Question: I am doing a small application for a neighbour and quite confused about the design at the moment. It looked pretty simple to start with, yet now I am stuck. I understand the inheritance and thus,
- - - - -
Scenario: User gives a gift to the shop with its identity (). So there's a birthday gift that is for a colleague, which is different from a gift for a family. User specifies which wrapping style they like to use. () In this case, let's say birthday gift for colleague must be wrapped using a birthday style under Origami.
But how can I connect gift with wrapping? At first wrapping looks like an interface to me. So a gift implements it. But the fact that wrapping each main wrapping styles has sub wrapping styles makes it complicated. How can the gift object birthday for colleague knows which interface to implement? It seems like birthday, wedding supposed to be abstract classes too, since only 3rd generation of gift class is a concrete class.

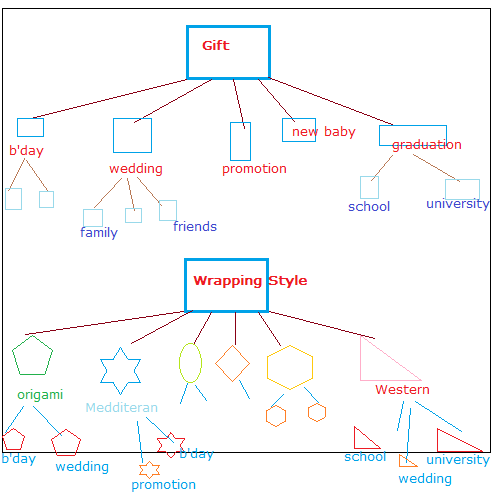
Answer: In order to associate each gift with wrapping, you do want to implement wrapping. That will not work. Instead, include the wrapping as a variable in Gift.
You seem to have method would be to use abstract classes (which are essentially partial implementations):
'''
public abstract class Gift
{
public IWrappingStyle wrapping { get; private set; }
public Gift(IWrappingStyle wrapping)
{
this.wrapping = wrapping;
}
public void Unwrap()
{
// code common to all gifts for unwrapping
// ...
}
}
public interface IWrappingStyle
{
}
'''
Then you could continue representing the second level of types as interfaces for Wrapping Style and abstract classes for gifts, and classes as the lowest level for rest of your needed types. Adding a new one would be as simple as adding a new class.
Then to use, you could do:
'''
Gift g = new GraduationSchoolGift(new OrigamiBirthdayWrapping());
'''
Don't forget to use folders!

---
However, unless you have some specific different behaviors for different wrapping and such, I would argue that you could use a much simpler layout:
'''
public class Gift
{
public String GiftType { get; private set; }
public String WrappingStyle { get; private set; }
public Gift(String giftType, String wrappingStyle)
{
this.GiftType = giftType;
this.WrappingStyle = wrappingStyle;
}
}
'''
Then, if you (again) organize your files in folders like so:

Here are the respective files (the namespace is important):
Gift types:
'''
namespace GiftWrapping.GiftTypes
{
public class Birthday
{
public static const String FIFTH_BIRTHDAY = "Birthday Fifth";
public static const String TENTH_BIRTHDAY = "Birthday Tenth";
}
}
namespace GiftWrapping.GiftTypes
{
public class Wedding
{
public static const String FAMILY = "Wedding Family";
public static const String FRIENDS = "Wedding Friends";
}
}
'''
Wrapping Styles:
'''
namespace GiftWrapping.WrappingStyles
{
public class Origami
{
public static const String BIRTHDAY = "Origami Birthday";
public static const String WEDDING = "Origami Wedding";
}
}
namespace GiftWrapping.WrappingStyles
{
public class Western
{
public static const String SCHOOL = "Western School";
public static const String WEDDING = "Western Wedding";
public static const String UNIVERSITY = "Western University";
}
}
'''
Now usage becomes:
'''
Gift g = new Gift(GiftTypes.Wedding.FAMILY,
WrappingStyles.Origami.BIRTHDAY);
'''